Question: '+ 'any_string''
Please check the screenshot:

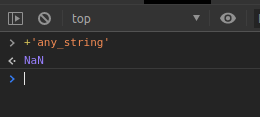
Answer: The "+" tries to convert the string to an integer.
See docs <URL>
As it has to convert it to a number, the output is <URL>
'''
console.log(+"3");
console.log(+"randomString");
'''